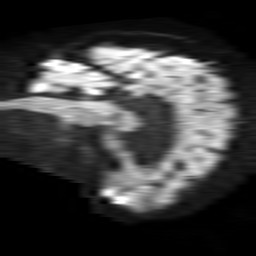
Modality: TRACE
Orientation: sagittal
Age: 85
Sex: female
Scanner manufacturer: philips
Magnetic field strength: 1.5 T
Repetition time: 4.6 s
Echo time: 0.08515 s